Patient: sex F, age 44
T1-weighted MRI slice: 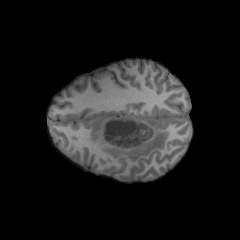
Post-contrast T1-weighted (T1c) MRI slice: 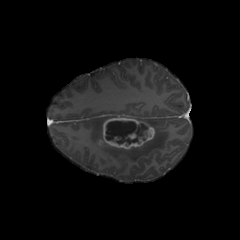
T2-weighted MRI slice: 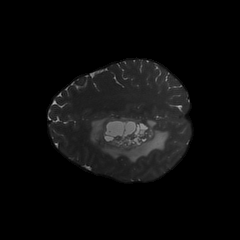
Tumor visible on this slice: yes
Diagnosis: Glioblastoma, IDH-wildtype
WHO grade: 4